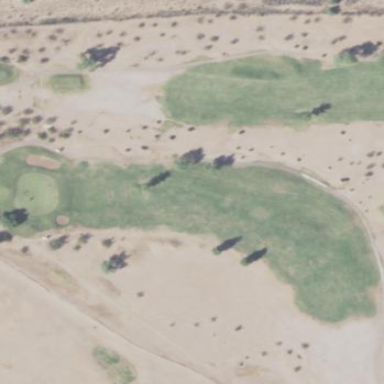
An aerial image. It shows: Rough area in golf course.